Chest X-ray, PA view. Patient: 40 years old, sex F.
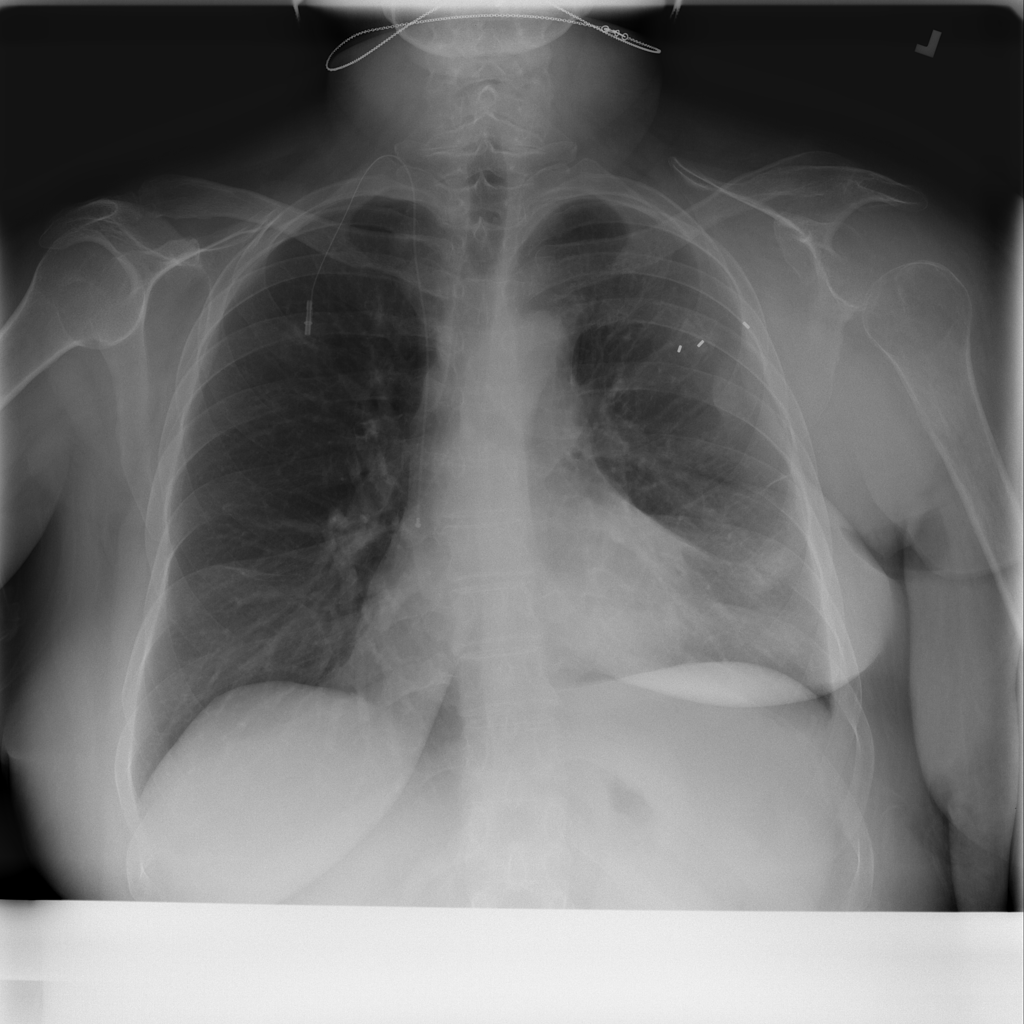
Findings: Effusion, Infiltration